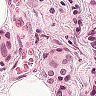
Metastatic tissue present: yes